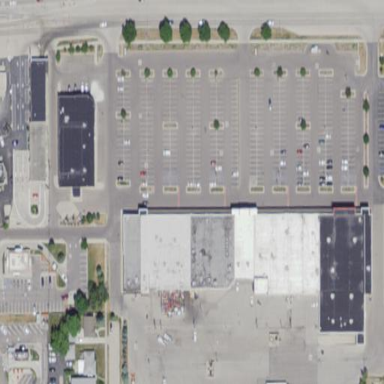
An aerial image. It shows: Retail building.